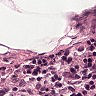
Metastatic tissue present: no